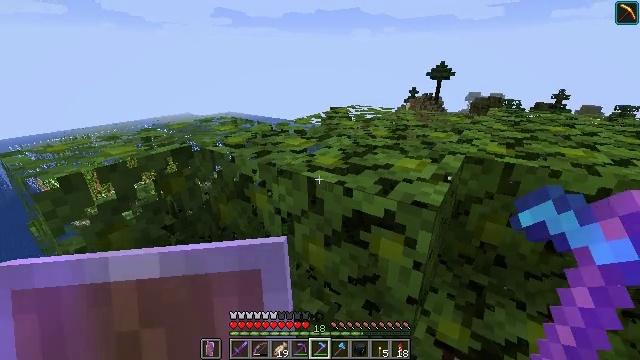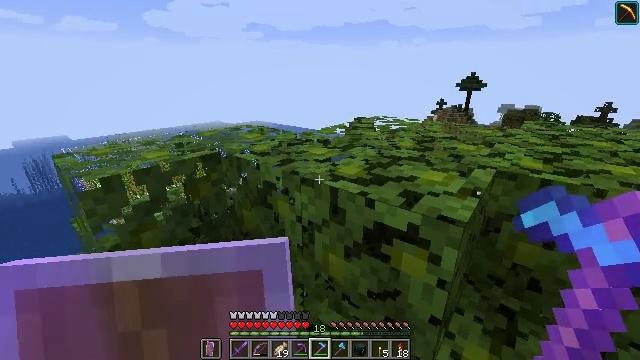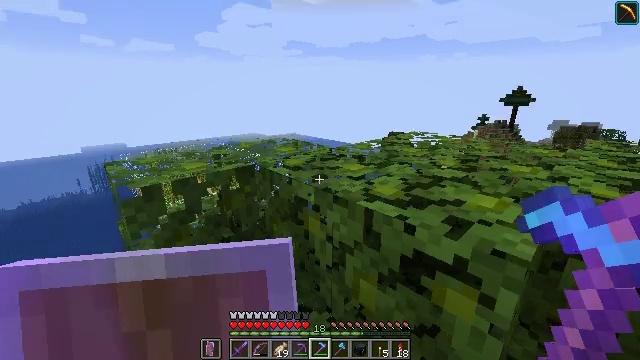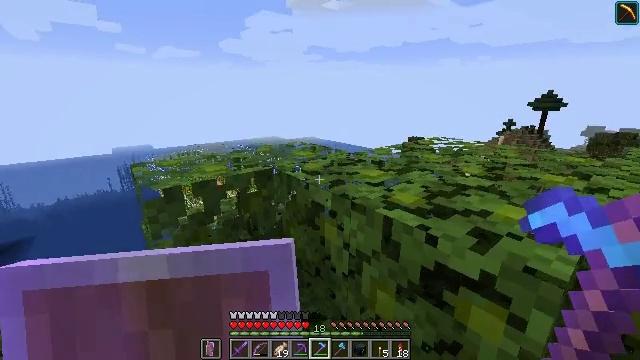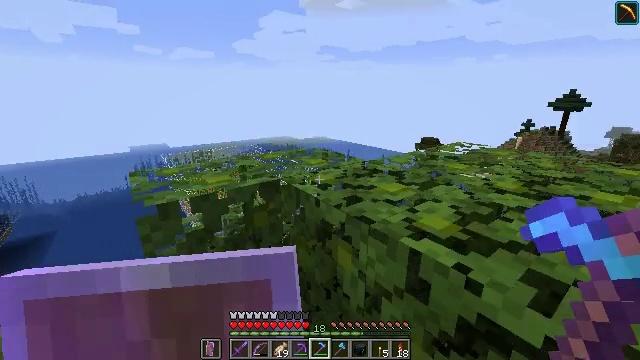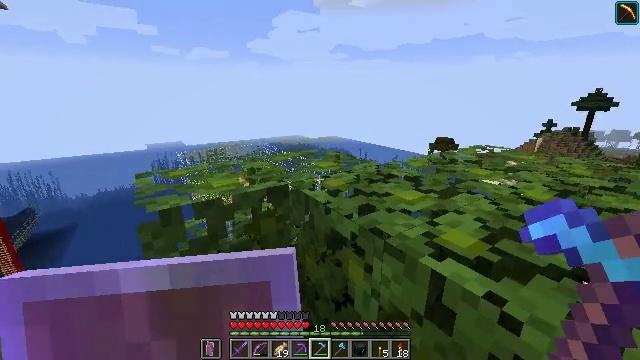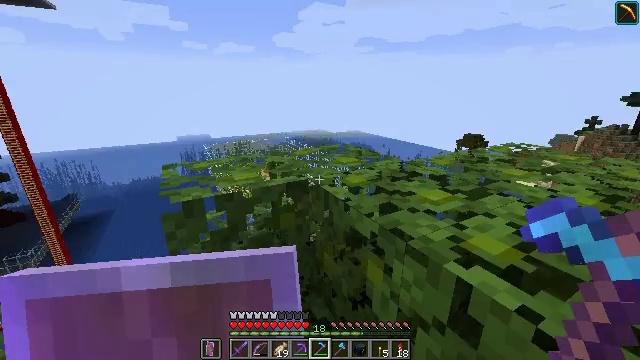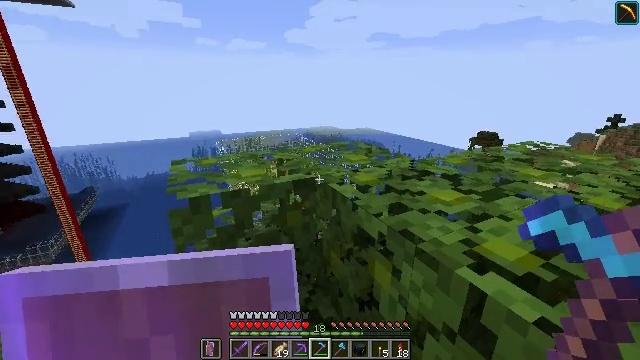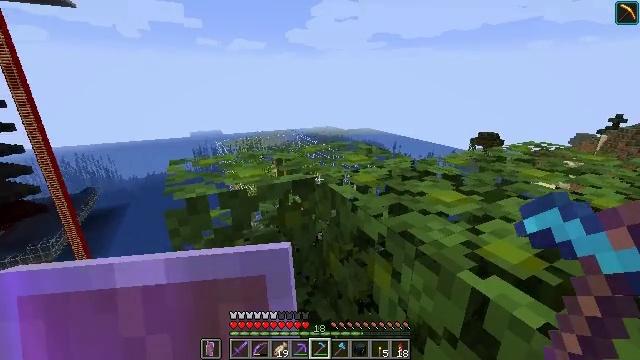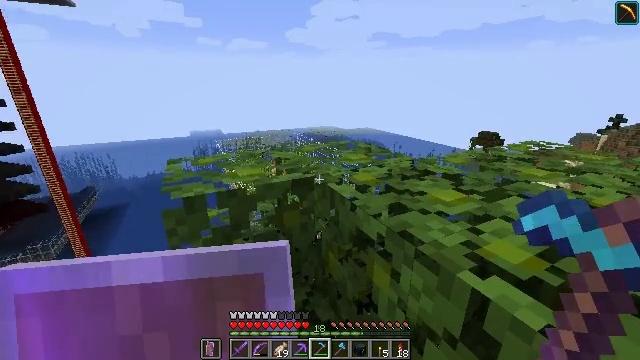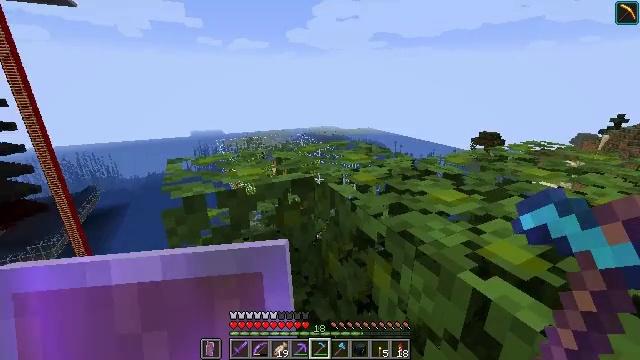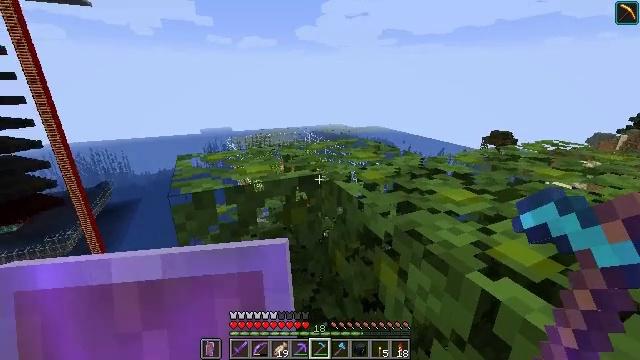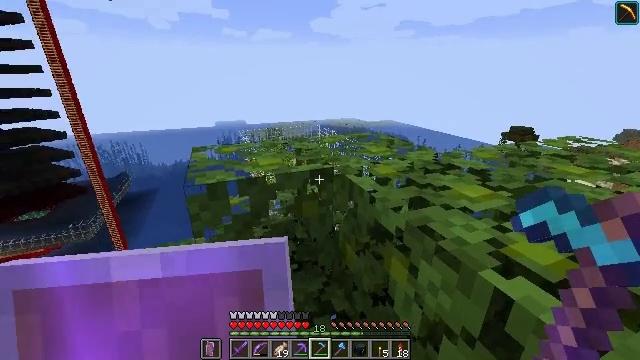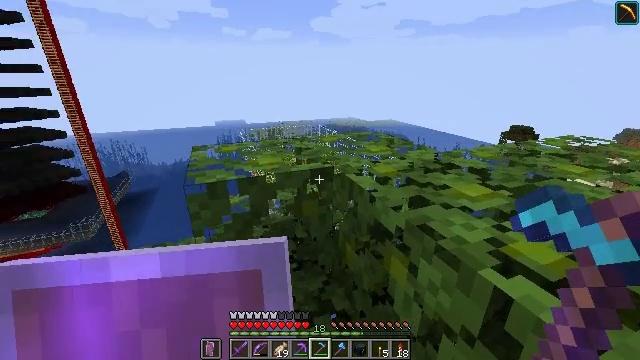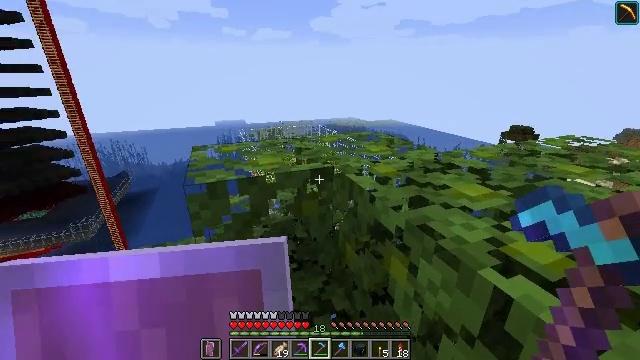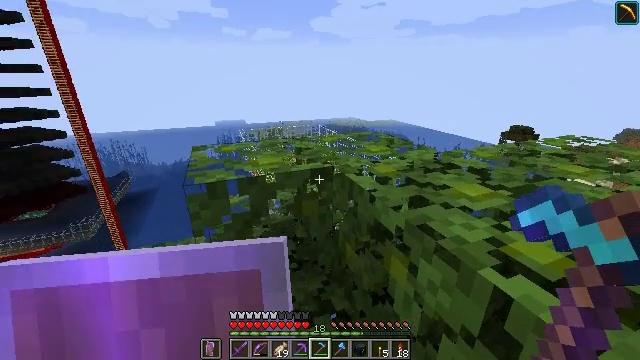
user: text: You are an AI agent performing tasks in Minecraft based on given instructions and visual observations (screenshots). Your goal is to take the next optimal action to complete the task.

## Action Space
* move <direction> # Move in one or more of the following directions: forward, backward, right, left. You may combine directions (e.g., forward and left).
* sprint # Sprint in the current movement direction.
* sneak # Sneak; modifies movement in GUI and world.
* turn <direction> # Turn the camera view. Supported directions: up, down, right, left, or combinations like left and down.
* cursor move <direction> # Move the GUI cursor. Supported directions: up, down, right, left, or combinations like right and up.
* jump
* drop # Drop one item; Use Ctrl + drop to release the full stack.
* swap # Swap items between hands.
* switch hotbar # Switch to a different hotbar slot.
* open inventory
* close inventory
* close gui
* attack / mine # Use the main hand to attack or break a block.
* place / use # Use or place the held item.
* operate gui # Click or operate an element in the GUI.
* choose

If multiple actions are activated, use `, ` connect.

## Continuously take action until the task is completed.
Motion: motion action
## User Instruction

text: Gather jungle leaves from the tree.
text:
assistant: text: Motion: turn left and up
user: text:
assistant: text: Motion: move forward, turn left and up
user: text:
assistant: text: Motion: move forward, turn left
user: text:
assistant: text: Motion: move forward, turn left
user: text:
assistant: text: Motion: turn left
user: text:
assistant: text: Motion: turn left and down
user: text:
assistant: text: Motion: turn left
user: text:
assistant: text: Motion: no_op
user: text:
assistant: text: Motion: no_op
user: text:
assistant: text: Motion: no_op
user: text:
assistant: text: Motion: turn left
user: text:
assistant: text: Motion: turn left and down
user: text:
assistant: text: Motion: no_op
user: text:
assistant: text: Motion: no_op
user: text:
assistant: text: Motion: no_op
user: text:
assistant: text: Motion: attack / mine
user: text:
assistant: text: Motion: turn right, attack / mine
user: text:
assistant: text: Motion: turn right and up, attack / mine
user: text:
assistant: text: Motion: turn right, attack / mine
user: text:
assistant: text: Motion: turn right, attack / mine
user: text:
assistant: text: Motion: turn right, attack / mine
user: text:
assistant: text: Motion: turn right, attack / mine
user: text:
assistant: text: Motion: turn right and up, attack / mine
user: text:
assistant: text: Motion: turn right and up, attack / mine
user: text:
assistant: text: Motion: turn right and up, attack / mine
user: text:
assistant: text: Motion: turn right, attack / mine
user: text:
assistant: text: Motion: move forward, turn right, attack / mine
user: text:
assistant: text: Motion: move forward, turn right and down, attack / mine
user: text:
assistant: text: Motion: move forward, turn right, attack / mine
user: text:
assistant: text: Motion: move forward, attack / mine